Interaction volume radius: 5 \u00c5
Interaction volume height: 15 \u00c5
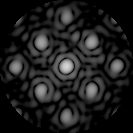
Disorder parameter: 0.2809